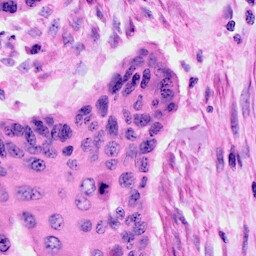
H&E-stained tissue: Cervix